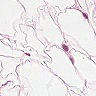
Metastatic tissue present: no